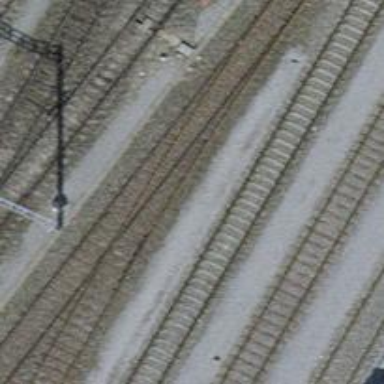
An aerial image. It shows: Single-track railway yard.